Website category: auto
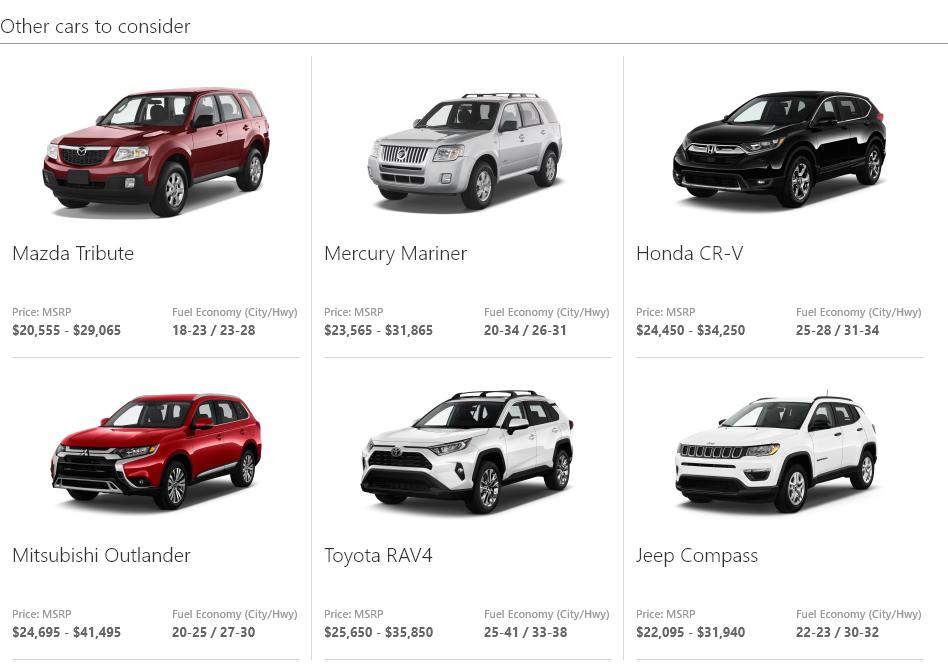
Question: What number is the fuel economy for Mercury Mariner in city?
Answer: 20-34

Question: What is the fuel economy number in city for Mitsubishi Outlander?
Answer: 20-25

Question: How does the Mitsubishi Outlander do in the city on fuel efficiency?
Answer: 20-25

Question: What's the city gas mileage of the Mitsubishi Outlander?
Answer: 20-25

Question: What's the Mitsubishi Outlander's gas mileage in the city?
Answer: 20-25

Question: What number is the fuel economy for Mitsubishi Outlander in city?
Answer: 20-25

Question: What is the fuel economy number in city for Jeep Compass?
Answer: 22-23

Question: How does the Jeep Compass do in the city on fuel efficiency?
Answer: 22-23

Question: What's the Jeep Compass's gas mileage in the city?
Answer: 22-23

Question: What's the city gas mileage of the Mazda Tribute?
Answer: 18-23

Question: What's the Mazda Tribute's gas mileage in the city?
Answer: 18-23

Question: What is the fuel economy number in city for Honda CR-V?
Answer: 25-28

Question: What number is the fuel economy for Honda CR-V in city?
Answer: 25-28

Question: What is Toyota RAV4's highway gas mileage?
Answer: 33-38

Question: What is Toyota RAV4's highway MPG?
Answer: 33-38

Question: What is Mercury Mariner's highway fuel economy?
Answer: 26-31

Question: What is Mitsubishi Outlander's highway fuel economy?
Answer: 27-30

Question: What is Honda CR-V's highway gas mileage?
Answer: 31-34

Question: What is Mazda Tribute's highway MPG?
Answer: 23-28

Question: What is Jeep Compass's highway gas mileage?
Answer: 30-32

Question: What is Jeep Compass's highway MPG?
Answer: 30-32

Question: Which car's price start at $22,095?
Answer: Jeep Compass

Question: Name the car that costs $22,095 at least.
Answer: Jeep Compass

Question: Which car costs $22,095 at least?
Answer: Jeep Compass

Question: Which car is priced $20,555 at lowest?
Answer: Mazda Tribute

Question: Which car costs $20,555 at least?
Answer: Mazda Tribute

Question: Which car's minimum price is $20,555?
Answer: Mazda Tribute

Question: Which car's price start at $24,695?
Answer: Mitsubishi Outlander

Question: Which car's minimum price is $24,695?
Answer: Mitsubishi Outlander

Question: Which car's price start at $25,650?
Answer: Toyota RAV4

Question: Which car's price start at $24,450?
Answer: Honda CR-V

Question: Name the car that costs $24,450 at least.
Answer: Honda CR-V

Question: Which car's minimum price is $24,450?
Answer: Honda CR-V

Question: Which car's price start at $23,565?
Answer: Mercury Mariner

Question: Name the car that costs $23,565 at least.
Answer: Mercury Mariner

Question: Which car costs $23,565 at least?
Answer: Mercury Mariner

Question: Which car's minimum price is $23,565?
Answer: Mercury Mariner

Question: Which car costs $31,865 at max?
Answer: Mercury Mariner

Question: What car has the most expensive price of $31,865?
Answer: Mercury Mariner

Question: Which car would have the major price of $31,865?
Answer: Mercury Mariner

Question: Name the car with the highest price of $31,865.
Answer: Mercury Mariner

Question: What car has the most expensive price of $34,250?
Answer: Honda CR-V

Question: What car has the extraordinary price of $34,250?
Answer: Honda CR-V

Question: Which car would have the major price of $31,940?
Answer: Jeep Compass

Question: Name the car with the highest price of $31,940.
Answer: Jeep Compass

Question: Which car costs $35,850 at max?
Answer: Toyota RAV4

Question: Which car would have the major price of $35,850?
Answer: Toyota RAV4

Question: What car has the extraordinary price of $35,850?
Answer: Toyota RAV4

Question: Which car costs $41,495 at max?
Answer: Mitsubishi Outlander

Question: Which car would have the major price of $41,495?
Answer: Mitsubishi Outlander

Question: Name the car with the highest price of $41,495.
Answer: Mitsubishi Outlander

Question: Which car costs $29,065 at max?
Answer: Mazda Tribute

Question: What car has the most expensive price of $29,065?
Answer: Mazda Tribute

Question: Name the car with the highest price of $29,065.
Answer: Mazda Tribute

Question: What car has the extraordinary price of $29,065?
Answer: Mazda Tribute

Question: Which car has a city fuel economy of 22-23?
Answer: Jeep Compass

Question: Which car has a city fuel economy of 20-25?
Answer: Mitsubishi Outlander

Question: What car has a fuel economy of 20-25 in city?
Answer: Mitsubishi Outlander

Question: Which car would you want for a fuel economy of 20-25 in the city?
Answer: Mitsubishi Outlander

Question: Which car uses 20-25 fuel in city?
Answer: Mitsubishi Outlander

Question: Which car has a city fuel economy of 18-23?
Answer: Mazda Tribute

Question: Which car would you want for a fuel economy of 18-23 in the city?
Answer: Mazda Tribute

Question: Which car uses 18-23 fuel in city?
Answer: Mazda Tribute

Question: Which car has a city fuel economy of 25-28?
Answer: Honda CR-V